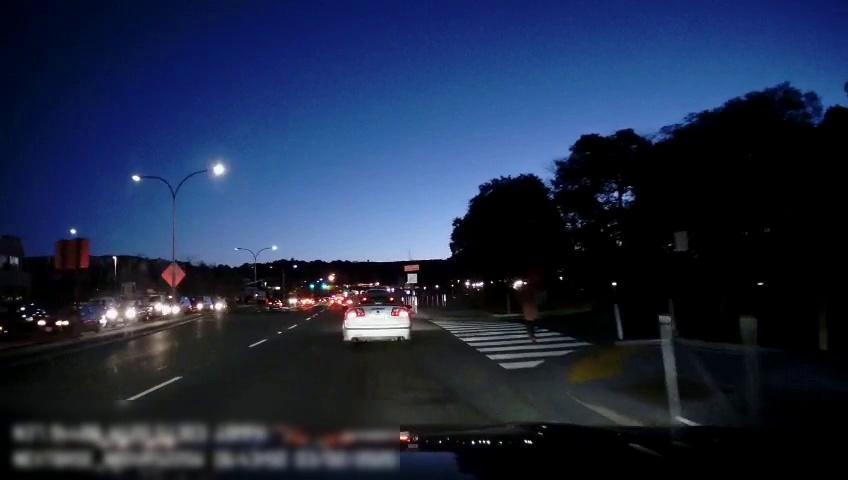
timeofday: Night
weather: Other
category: Drivable Space
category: Drivable Space
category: Vehicles | Car
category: Vehicles | Car
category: Vehicles | Car
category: Vehicles | SUV
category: Vehicles | SUV
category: Vehicles | Truck
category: Vehicles | SUV
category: Vehicles | SUV
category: Lanes | Current Lane
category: Traffic | Signs
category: Traffic | Signs